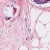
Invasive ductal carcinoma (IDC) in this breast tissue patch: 0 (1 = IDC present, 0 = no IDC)